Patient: sex M, age 43
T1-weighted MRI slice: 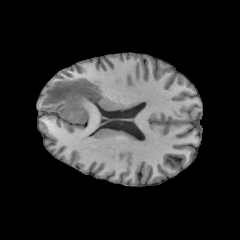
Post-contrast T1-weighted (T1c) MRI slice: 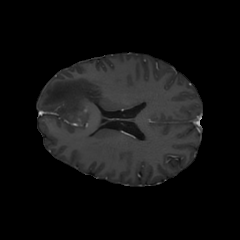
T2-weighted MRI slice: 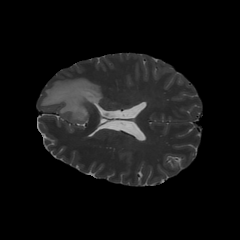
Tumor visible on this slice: yes
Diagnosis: Glioblastoma, IDH-wildtype
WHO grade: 4